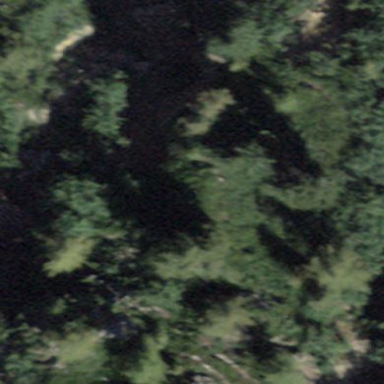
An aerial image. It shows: Forest area.